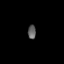
Tissue: prostate
Cell type: T cells
Senescence score: 0.2562
Nuclear area (px): 111
Mean DAPI intensity: 94.333